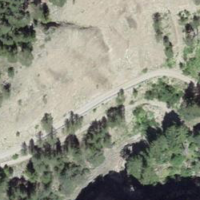
EUNIS habitat code: 48
Species observed at this site:
Papilio machaon
Podarcis muralis
Lysandra coridon
Zygaena transalpina
Motacilla cinerea
Campanula spicata
Parnassius apollo
Hipparchia semele
Subcoccinella vigintiquatuorpunctata
Euphorbia cyparissias
Lactuca perennis